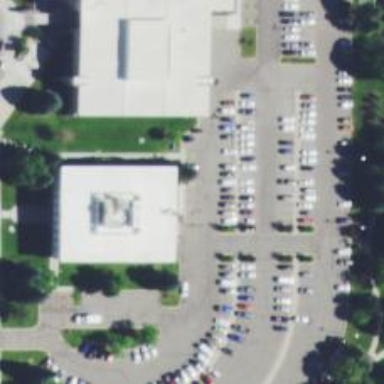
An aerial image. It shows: Parking space.